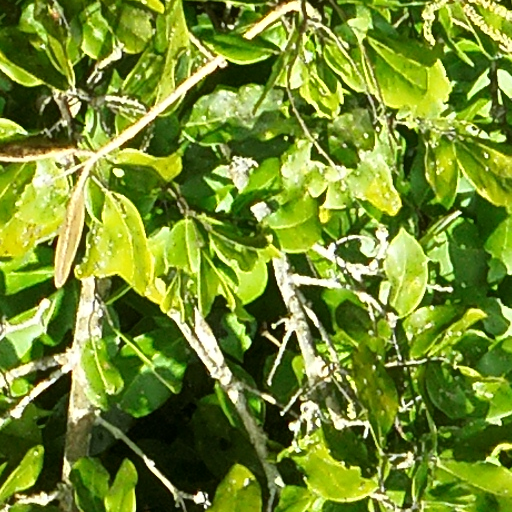
Species: Prioria copaifera
GBIF accepted scientific name: Prioria copaifera
Crown area (m\u00b2): 258.497